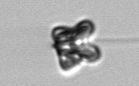
Label: Pyramimonas_longicauda